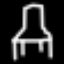
Label: chair